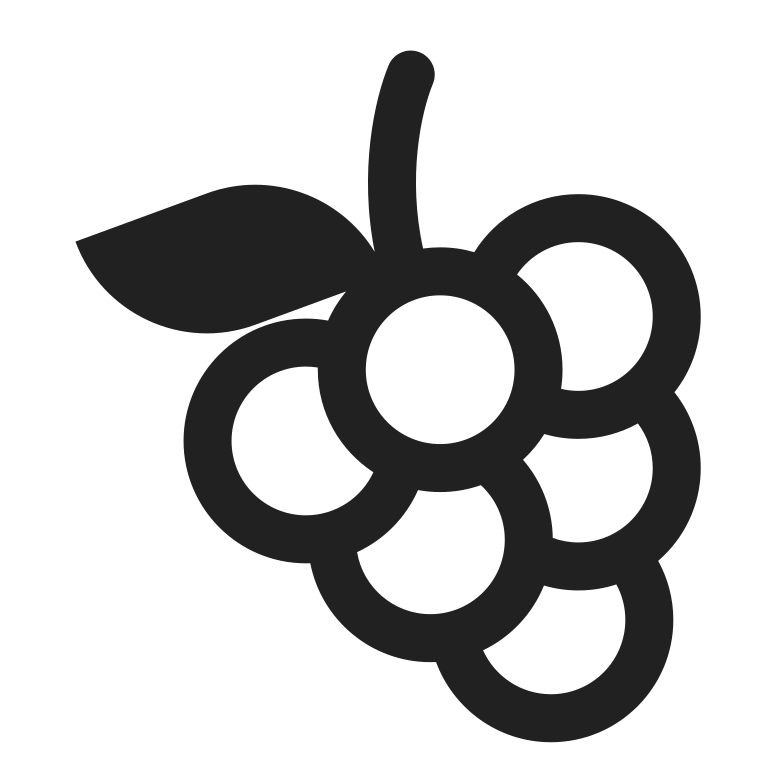
grapes high contrast